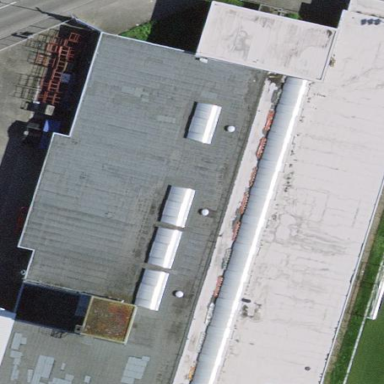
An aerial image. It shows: Commercial building.